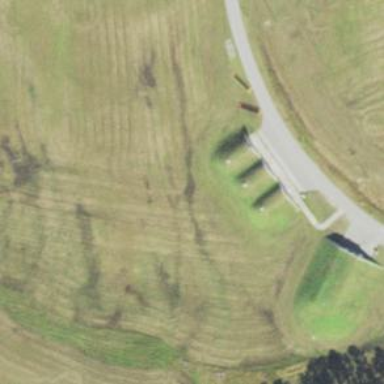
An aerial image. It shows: Military bunker.